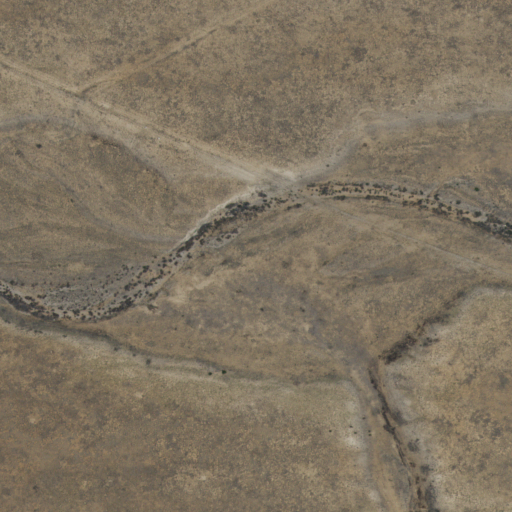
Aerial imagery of valley in New Mexico named Cañon de Sanchez containing only shrub